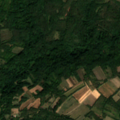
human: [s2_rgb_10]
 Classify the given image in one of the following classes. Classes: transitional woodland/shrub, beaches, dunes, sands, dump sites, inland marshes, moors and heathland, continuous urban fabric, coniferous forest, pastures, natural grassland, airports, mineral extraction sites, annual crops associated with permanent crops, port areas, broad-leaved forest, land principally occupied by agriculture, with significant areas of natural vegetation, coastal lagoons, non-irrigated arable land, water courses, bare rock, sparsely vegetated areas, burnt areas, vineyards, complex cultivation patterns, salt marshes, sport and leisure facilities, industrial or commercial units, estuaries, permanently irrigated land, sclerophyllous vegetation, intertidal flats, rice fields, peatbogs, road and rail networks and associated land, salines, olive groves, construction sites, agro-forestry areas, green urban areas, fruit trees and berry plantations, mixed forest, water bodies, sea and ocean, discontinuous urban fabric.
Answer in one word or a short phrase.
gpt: complex cultivation patterns, land principally occupied by agriculture, with significant areas of natural vegetation, broad-leaved forest